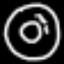
Label: donut